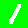
Digit: 1